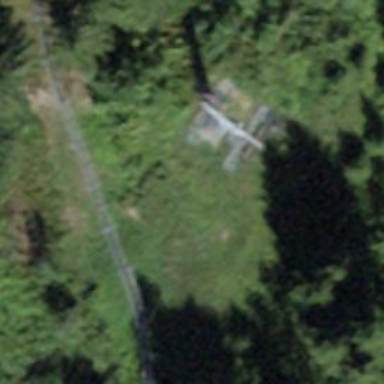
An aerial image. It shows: Pylon used for aerialway.